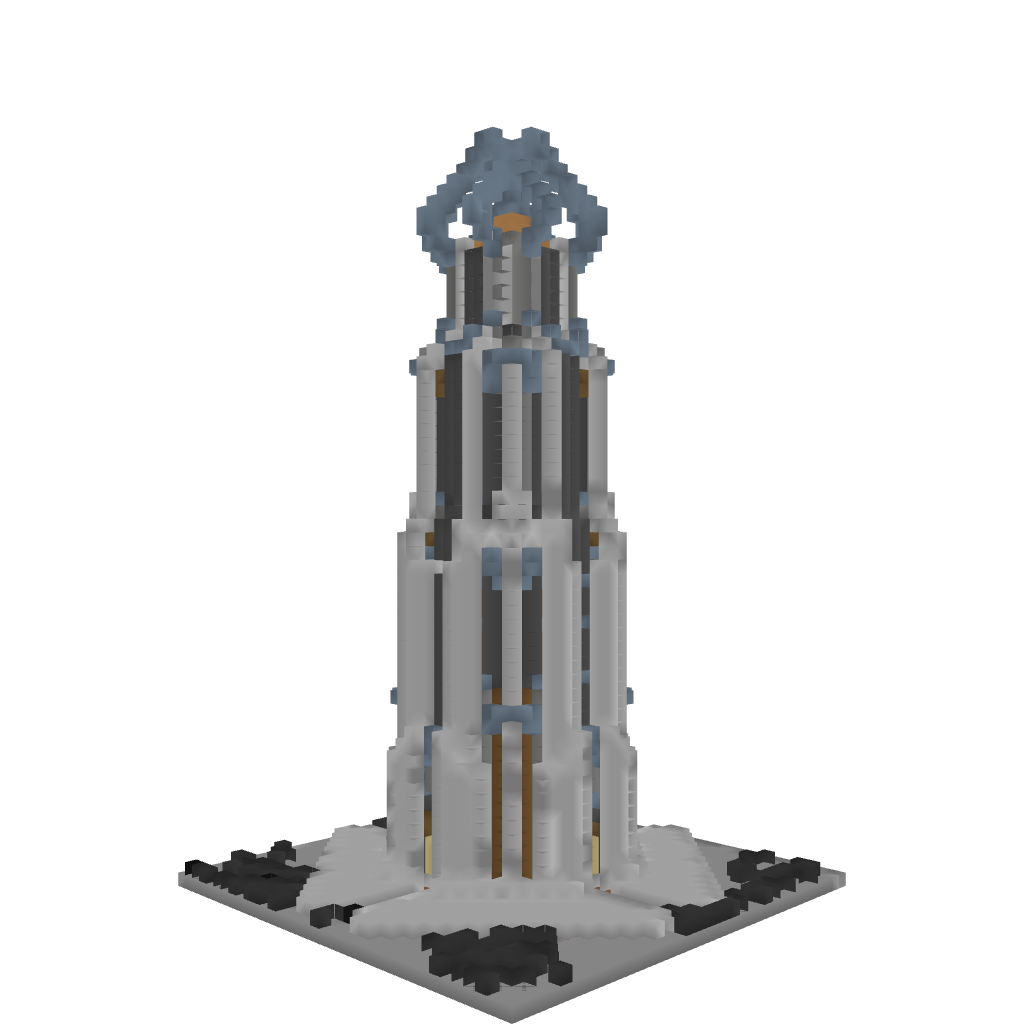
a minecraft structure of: Water Tower by iEdgy